Question: As you can see the picture below that when there is no item in the list it shows nice icon in the middle of the screen with a text. I can get only a text shown if the listview is empty with this code in my custom layout :
'''
<TextView android:id="@android:id/empty"
android:layout_width="match_parent"
android:layout_height="match_parent"
android:background="#FF0000"
android:text="No data"/>
'''
adding this element in my layout show a text when the list is empty. I would like to show an icon instead and also it should be in the middle of the screen. Instead of a textview if I use a imageView again it goes top of the screen. what is the best approach to this? I might be able to get it as I like using imageview and textview and both with 'android:id="@android:id/empty' attribute. or is that possbile to have layout with the 'android:id="@android:id/empty' attribute and place imageview and textview inside?

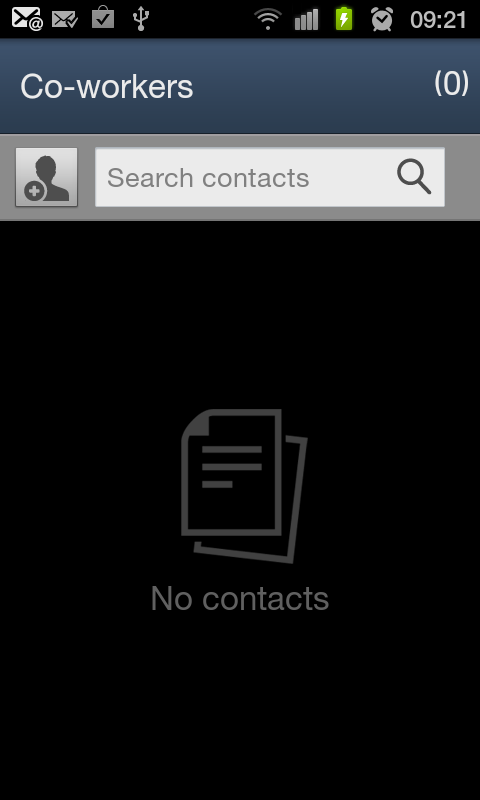
Answer: Sure, just use a layout. LinearLayout might work well in this case. You'll probably have to set the gravity to center. It seems you already had the right idea, I'm not sure why you didn't just try it out? You would have had it!